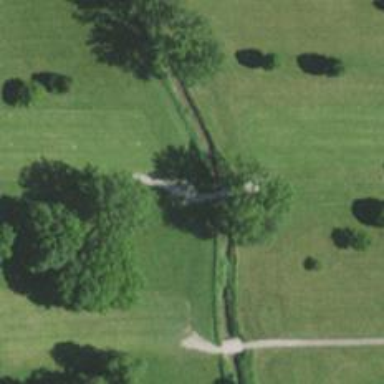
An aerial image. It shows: Path for both road and golf.